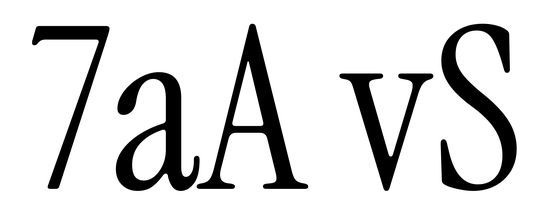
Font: InstrumentSerif-Regular